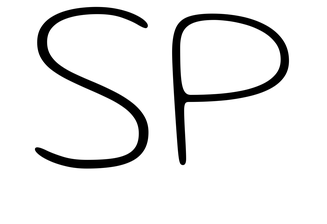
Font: Gluten_Thin